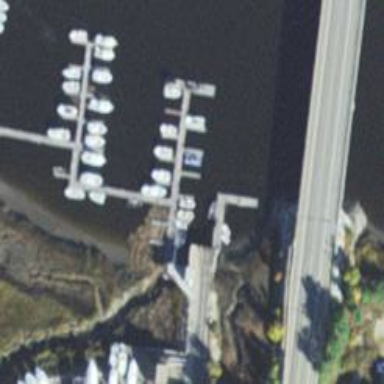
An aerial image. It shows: Pier with mooring facilities.